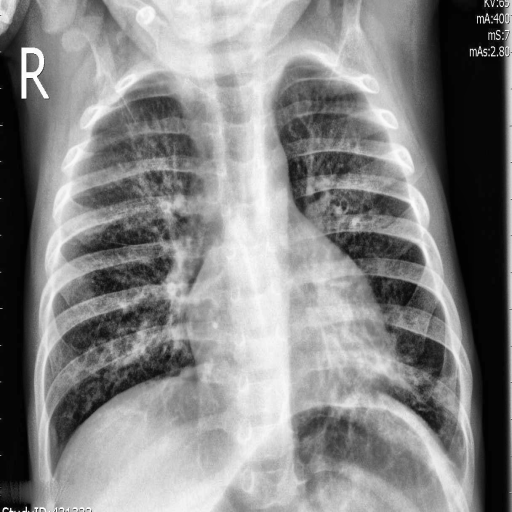
Finding: PNEUMONIA